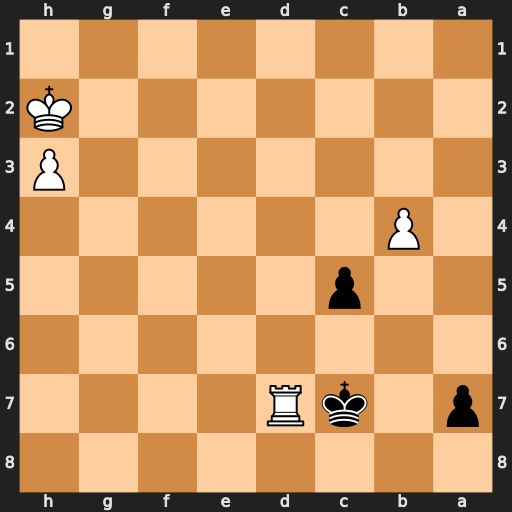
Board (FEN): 8/p1kR4/8/2p5/1P6/7P/7K/8
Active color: b
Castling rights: -
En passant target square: -
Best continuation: Kxd7 bxc5 a5 h4 a4